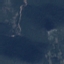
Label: HerbaceousVegetation